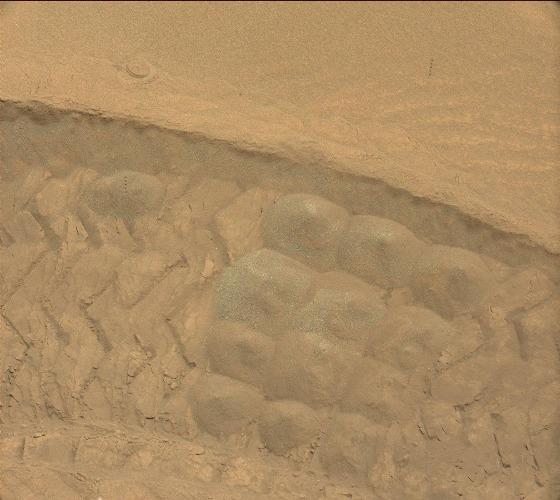
Terrain classes present: Gravel / Sand / Soil, Track